Question: I am trying to call URL and get back to json object. However, I could not able to find out where to put basic authentication in AFNetworking operation. I could able to get my JSON object using the POSTMAN as follows.
Codesnippet of AFNetworking operation:
'''
NSString *string = @"MYURL";
NSURL *url = [NSURL URLWithString:string];
NSURLRequest *request = [NSURLRequest requestWithURL:url];
AFHTTPRequestOperation *operation = [[AFHTTPRequestOperation alloc] initWithRequest:request];
operation.responseSerializer = [AFJSONResponseSerializer serializer];
[operation setCompletionBlockWithSuccess:^(AFHTTPRequestOperation *operation, id responseObject) {
int total_count = (int)[[responseObject valueForKey:@"total_count"] integerValue];
if (total_count > 0) {
NSMutableArray *array = [[NSMutableArray alloc] initWithCapacity:total_count];
for (int i = 1; i <= total_count; i++) {
NSString *key = [NSString stringWithFormat:@"%i", i];
id object = [responseObject objectForKey:key];
[array addObject:object];
}
menuArray=array;
tableData = [NSArray arrayWithArray:array];
[categoryTableView reloadData];
}
else
{
NSLog(@"There is no internet connection!");
}
} failure:^(AFHTTPRequestOperation *operation, NSError *error) {
// 4
UIAlertView *alertView = [[UIAlertView alloc] initWithTitle:@"There is no internet connection!"
message:[error localizedDescription]
delegate:nil
cancelButtonTitle:@"Ok"
otherButtonTitles:nil];
[alertView show];
}];
'''
Here is the POSTMAN, Calling URL with Basic Authorization

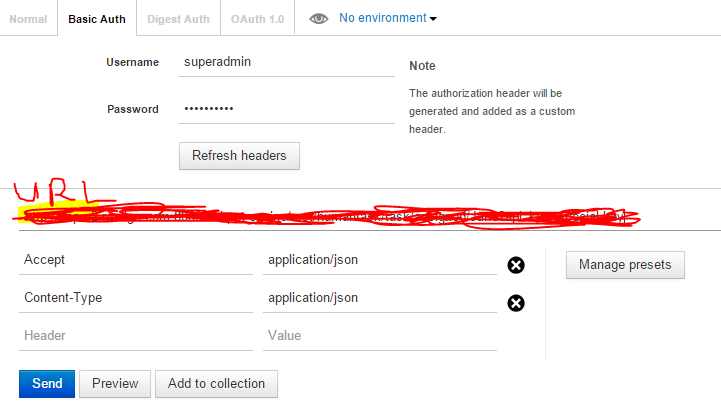
Answer: You need to put your authentication to headers. You can do it in this way:
'''
//creating crequest
NSURL *url = [NSURL URLWithString:YOUR_URL];
NSMutableURLRequest *request = [NSMutableURLRequest requestWithURL:url];
//Encode username and password
NSData *plainData = [[NSString stringWithFormat:@"%@:%@", username, password] dataUsingEncoding:NSUTF8StringEncoding];
NSString *encodedUsernameAndPassword = [plainData base64EncodedStringWithOptions:0];
//set auth header
[request addValue:[NSString stringWithFormat:@"Basic %@", encodedUsernameAndPassword] forHTTPHeaderField:@"Authorization"];
// your AFNetworking code
'''